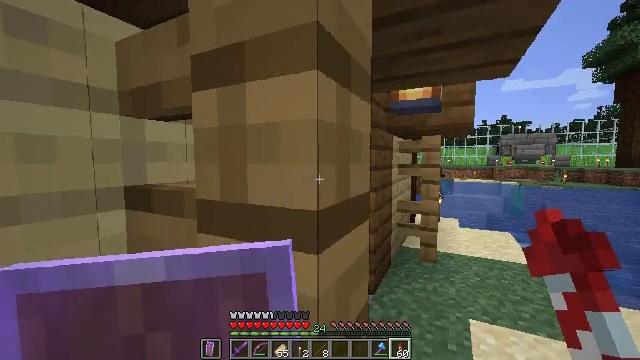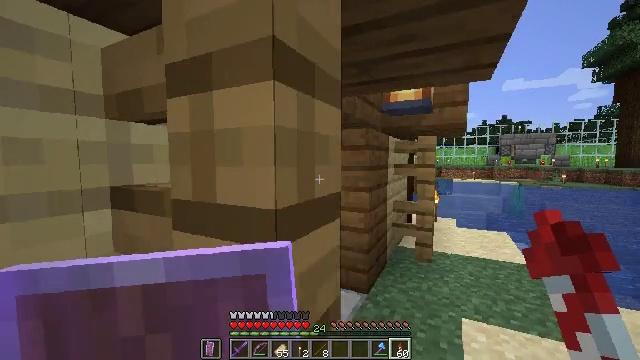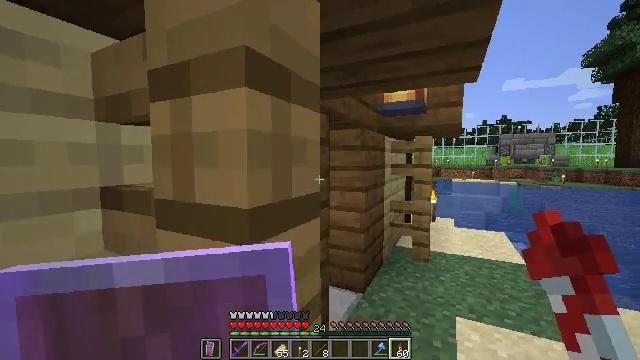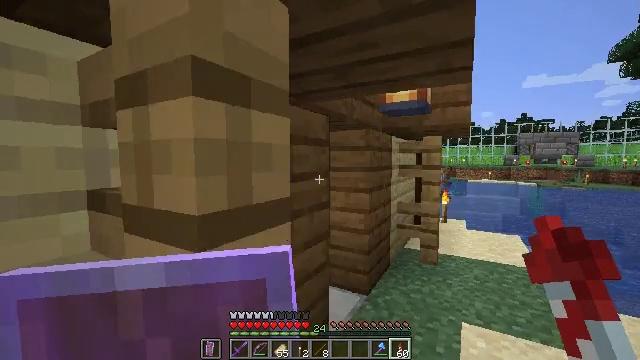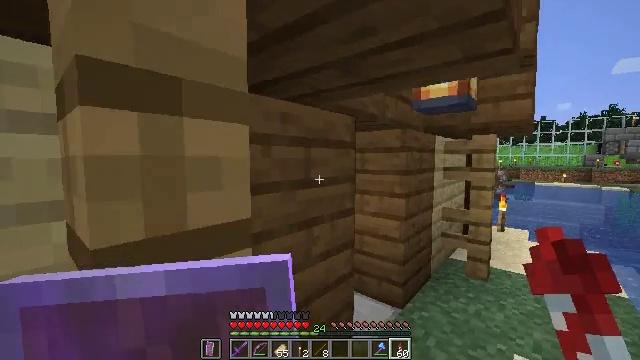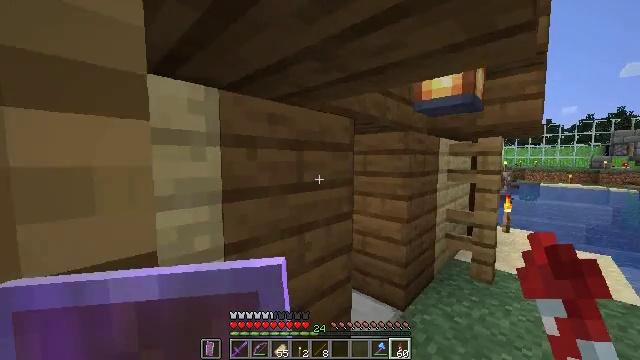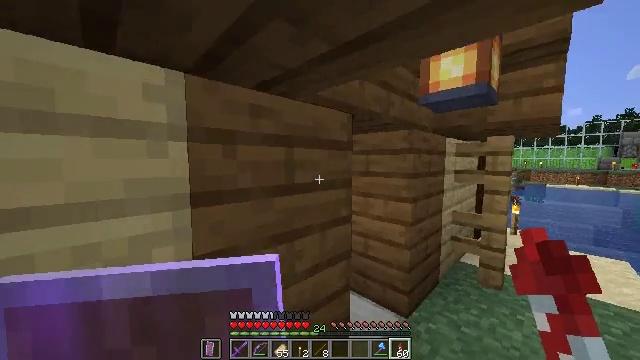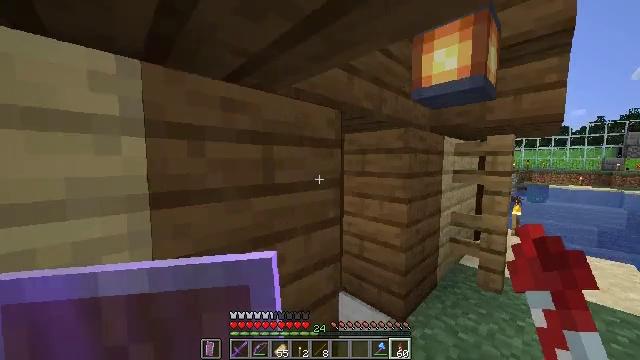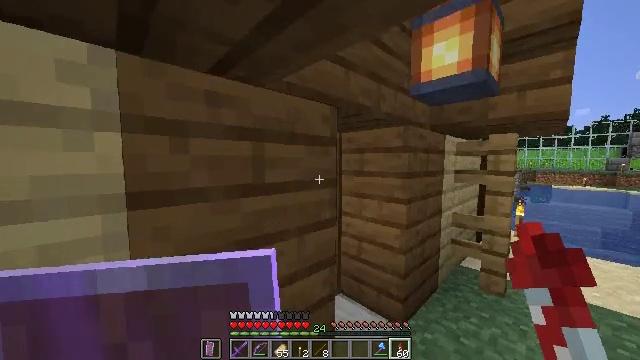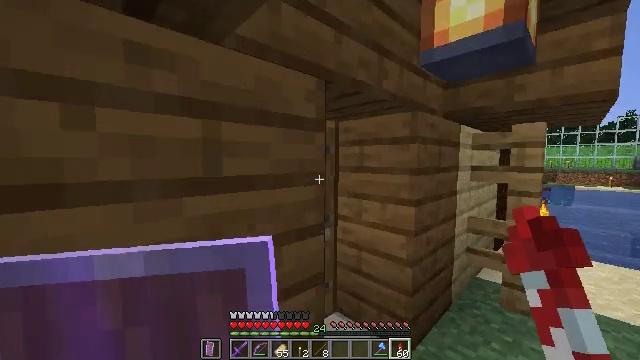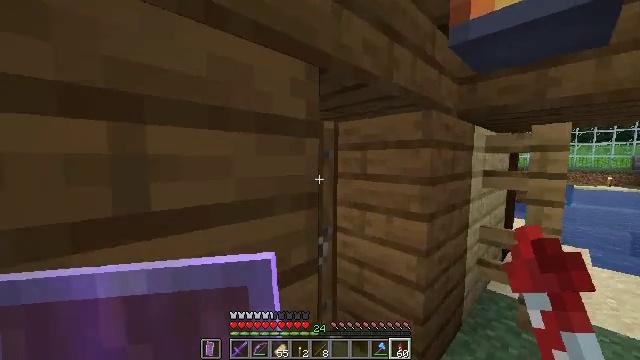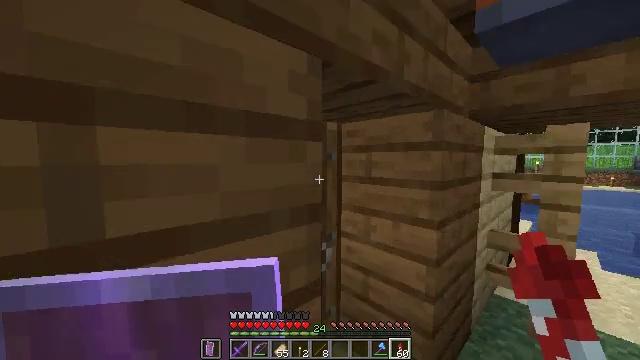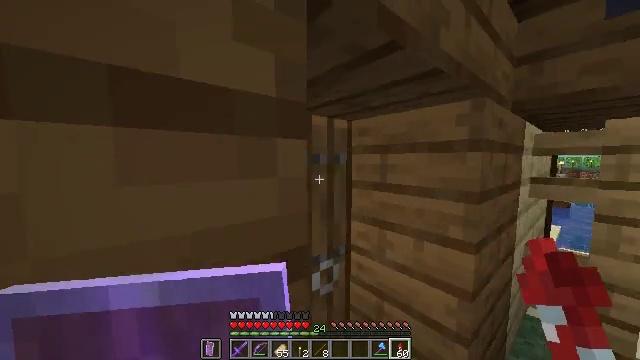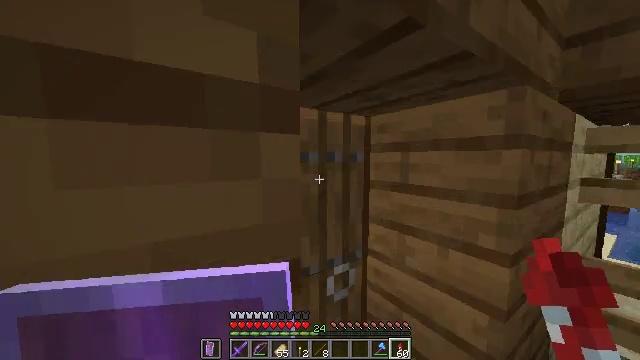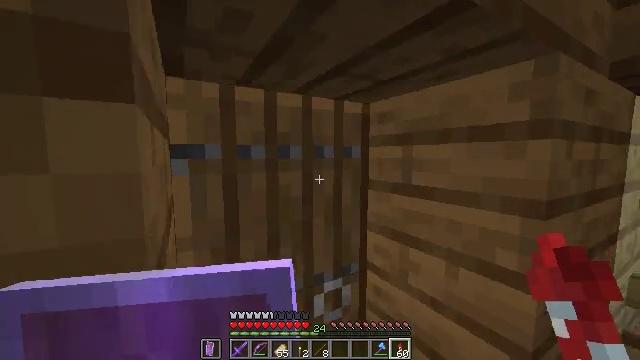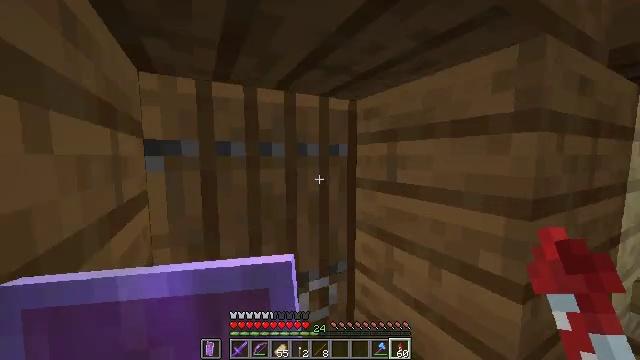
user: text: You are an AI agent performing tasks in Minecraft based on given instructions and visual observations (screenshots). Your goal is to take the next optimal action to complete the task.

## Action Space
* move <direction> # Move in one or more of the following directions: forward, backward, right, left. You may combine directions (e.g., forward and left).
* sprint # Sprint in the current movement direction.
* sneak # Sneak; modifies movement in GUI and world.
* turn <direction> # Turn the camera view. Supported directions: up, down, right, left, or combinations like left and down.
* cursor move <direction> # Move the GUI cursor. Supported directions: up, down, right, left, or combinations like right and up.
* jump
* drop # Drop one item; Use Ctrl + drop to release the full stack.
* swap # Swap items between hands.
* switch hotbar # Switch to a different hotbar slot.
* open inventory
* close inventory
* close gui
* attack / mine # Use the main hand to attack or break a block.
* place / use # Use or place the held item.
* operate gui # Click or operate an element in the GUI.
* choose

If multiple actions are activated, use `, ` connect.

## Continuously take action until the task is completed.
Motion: motion action
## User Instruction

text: Get some blackstone from the ground.
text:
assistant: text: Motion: move forward and move right, sprint
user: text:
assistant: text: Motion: move forward and move right, sprint
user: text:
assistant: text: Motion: move forward and move right, sprint, turn left
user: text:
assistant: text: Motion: move forward and move right, sprint, turn left
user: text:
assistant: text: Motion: move forward, sprint, turn left
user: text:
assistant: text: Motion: move forward, sprint, turn left
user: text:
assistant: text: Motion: move forward, sprint
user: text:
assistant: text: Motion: move forward, sprint
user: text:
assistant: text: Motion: move forward, sprint
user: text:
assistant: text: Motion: move forward, sprint
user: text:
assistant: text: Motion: move forward, sprint
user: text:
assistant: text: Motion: move forward, sprint, turn left
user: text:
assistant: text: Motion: move forward, sprint, turn left
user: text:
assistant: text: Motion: move forward, sprint, turn left
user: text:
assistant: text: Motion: move forward, sprint, turn left
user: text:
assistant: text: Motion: move forward, sprint
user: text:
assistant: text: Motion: move forward, sprint, turn left
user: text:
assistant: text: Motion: move forward, sprint, turn left
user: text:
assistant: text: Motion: move forward, sprint, turn left
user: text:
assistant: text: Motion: move forward, sprint, turn left
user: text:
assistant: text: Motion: move forward, sprint, turn left and down, use / place
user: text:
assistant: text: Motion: move forward, sprint, use / place
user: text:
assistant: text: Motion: move forward, sprint, use / place
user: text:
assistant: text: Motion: move forward, sprint
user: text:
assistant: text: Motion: move forward, sprint
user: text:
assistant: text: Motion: move forward, sprint, turn right and down
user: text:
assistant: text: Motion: move forward, sprint, turn right and down
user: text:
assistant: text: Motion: move forward, sprint, turn right and down
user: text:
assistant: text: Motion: move forward, sprint
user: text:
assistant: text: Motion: move forward, sprint